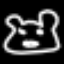
Label: frog